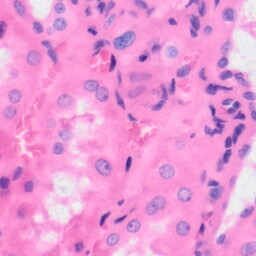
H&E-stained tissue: Kidney